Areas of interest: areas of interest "Tennis Court"
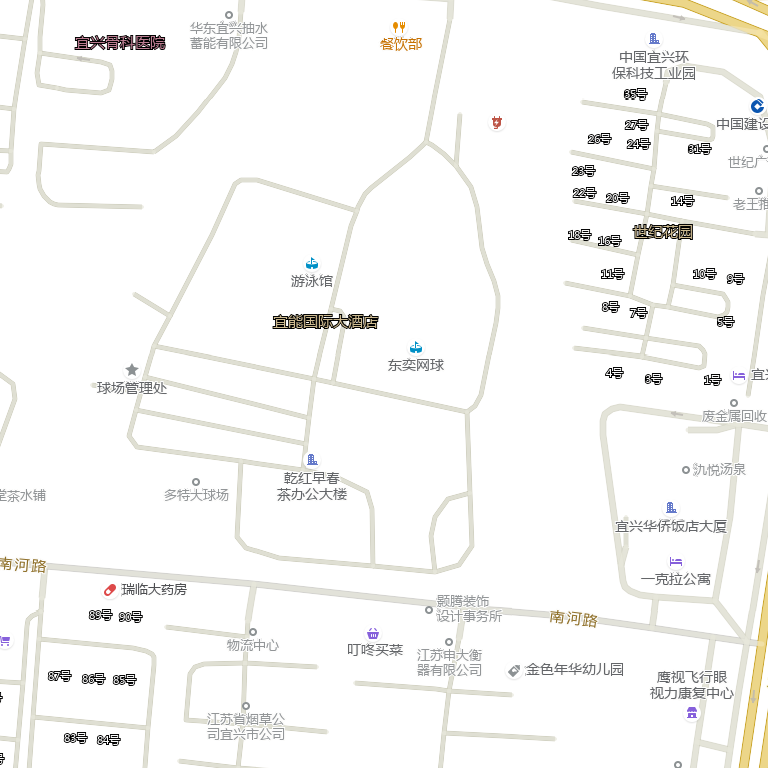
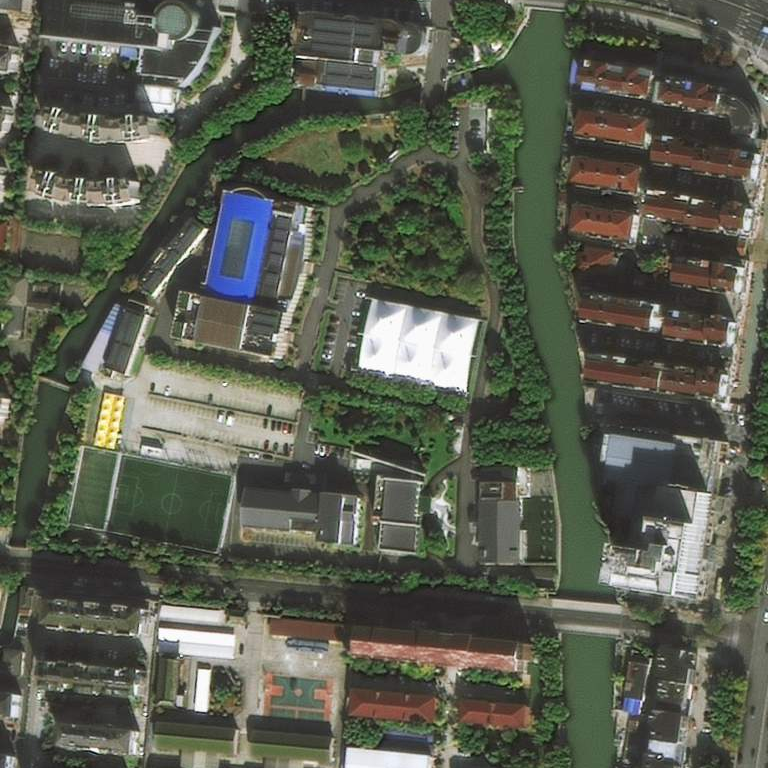